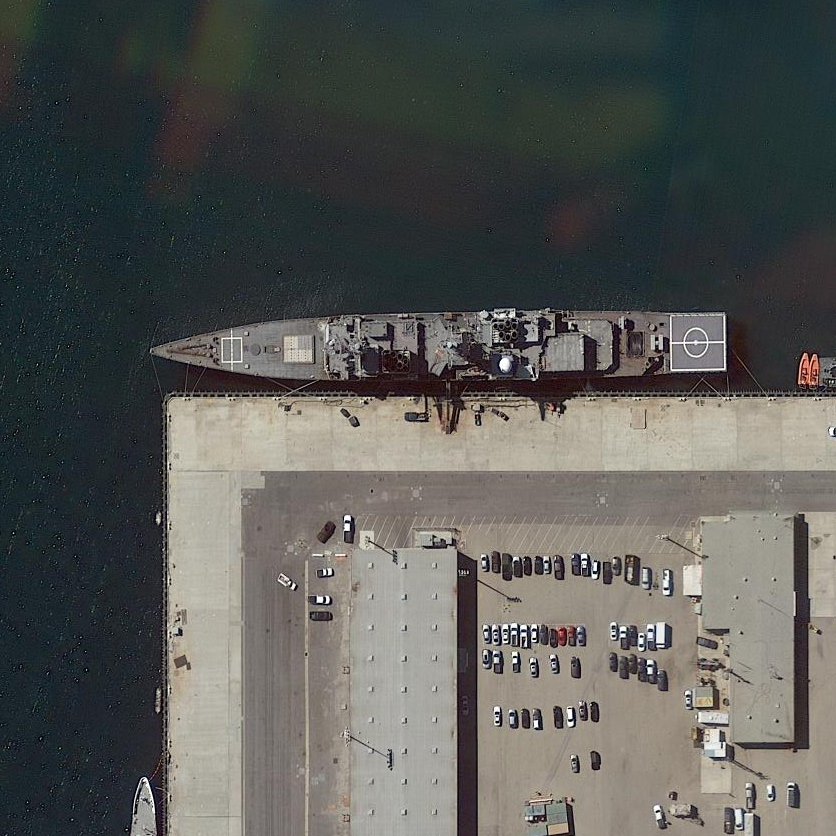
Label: cruiser